Field crop: tomato
Growth stage: 1
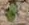
Species: solanum